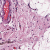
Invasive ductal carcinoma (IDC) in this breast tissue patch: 0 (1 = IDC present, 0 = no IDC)